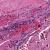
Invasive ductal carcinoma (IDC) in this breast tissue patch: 1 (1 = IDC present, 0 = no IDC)